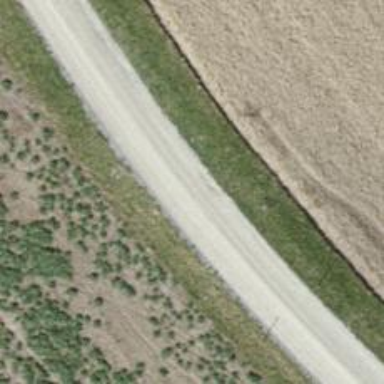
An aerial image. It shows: Road made of pebblestone meant for service vehicles.